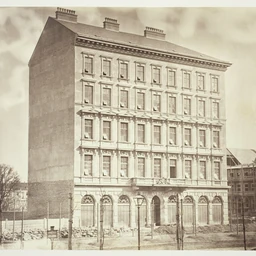
Title: Kolowrat-Ring No. 3, Haus der Gesellschaft "Anker"
Artist: Anonymous
Caption: kolowrat-ring no. 3, haus der gesellschaft "anker", photograph, 19th century, albumen silver print, photography, anonymous, a work made of albumen print, photography and media, art institute of chicago